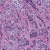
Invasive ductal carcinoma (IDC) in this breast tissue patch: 1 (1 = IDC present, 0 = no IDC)